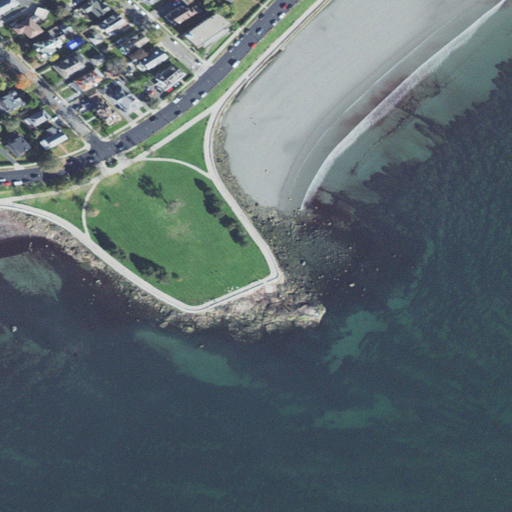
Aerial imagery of cape in Massachusetts named Red Rock containing open water, medium intensity development, herbaceous wetlands, high intensity development, low intensity development, and barren land